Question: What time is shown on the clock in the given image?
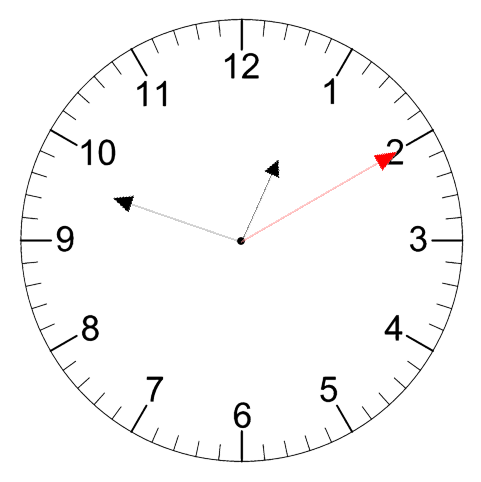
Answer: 12:48:10